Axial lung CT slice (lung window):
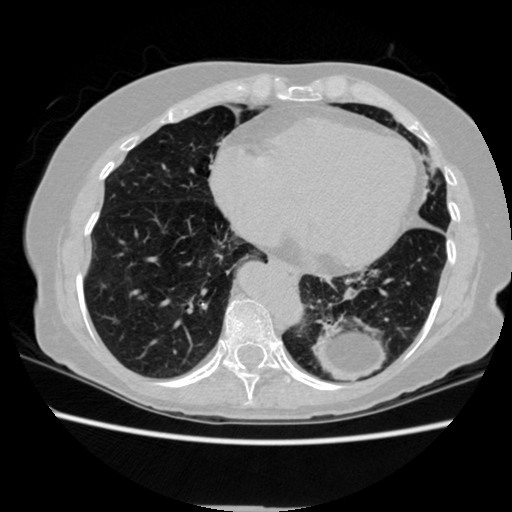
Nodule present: no